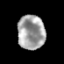
Tissue: prostate
Cell type: Myeloid cells
Senescence score: 0.1741
Nuclear area (px): 924
Mean DAPI intensity: 161.25